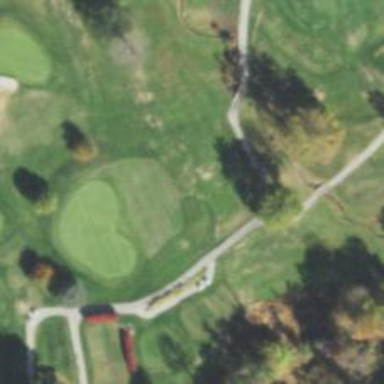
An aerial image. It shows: Golf fairway in the image.